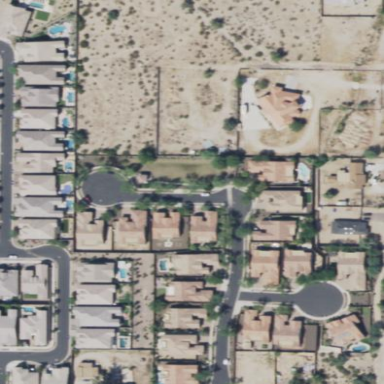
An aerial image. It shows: Gated residential area.